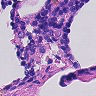
Metastatic tissue present: no